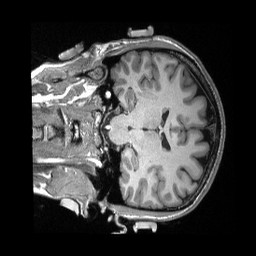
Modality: T1w
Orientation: coronal
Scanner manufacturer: siemens
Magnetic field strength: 3 T
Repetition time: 2.3 s
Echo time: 0.00308 s